Question: Sorry if this was posted before, I'm looking for a script that scrolls an ul list horizontally with controls, most examples get ruined because li itens should have the same fixed width while texts are in different lenghts.
'''
<div id="slidelist">
<span class="nav-prev"><a href="#">&laquo;</a></span>
<div class="listarea">
<ul id="submen">
<li>Home</li>
....
</ul>
</div>
<span class="nav-next"><a href="#">&raquo;</a></span>
</div>
'''
CSS:
'''
#slidelist #submen ul {display:block; height:20px; position:absolute}
#slidelist #submen ul li {display:inline; border:none; margin-right:20px}
#slidelist .listarea {width:90%;float:left;}
#slidelist .nav-prev {float:left;width:20px;}
#slidelist .nav-next {float:right;width:20px;}
'''
Clicking the prev an next scroll or slide the list inside the div.

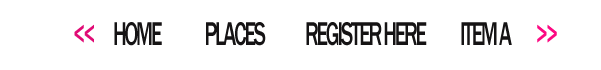
Answer: try something like
'''
$(".nav-prev").click(function(){$(this).show('slide', { direction: 'left' }, 1000);})
$(".nav-next").click(function(){$(this).show('slide', { direction: 'left' }, 1000);})
'''